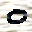
Label: 0